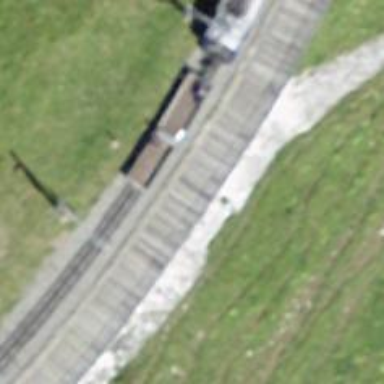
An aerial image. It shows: Railway station.